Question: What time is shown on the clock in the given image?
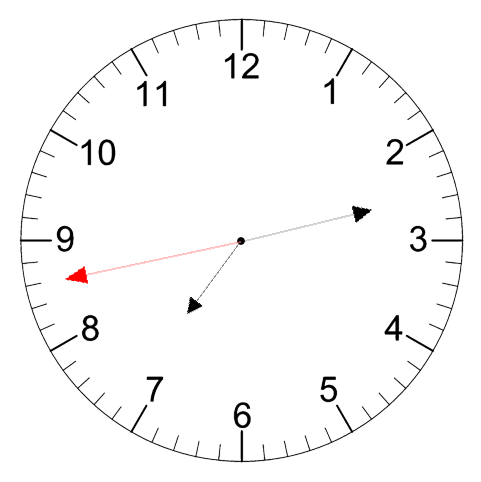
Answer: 07:12:43